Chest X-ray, AP view. Patient: 65 years old, sex F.
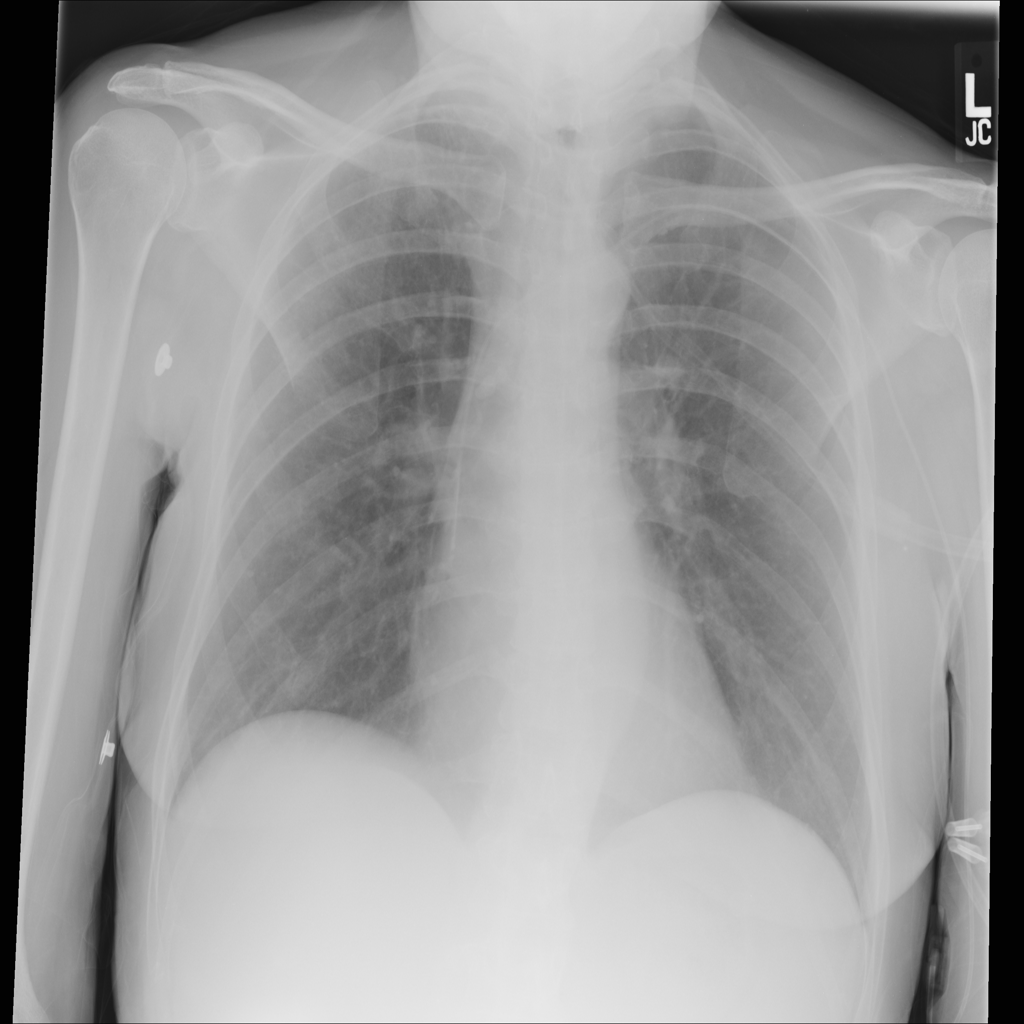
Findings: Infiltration